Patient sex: F
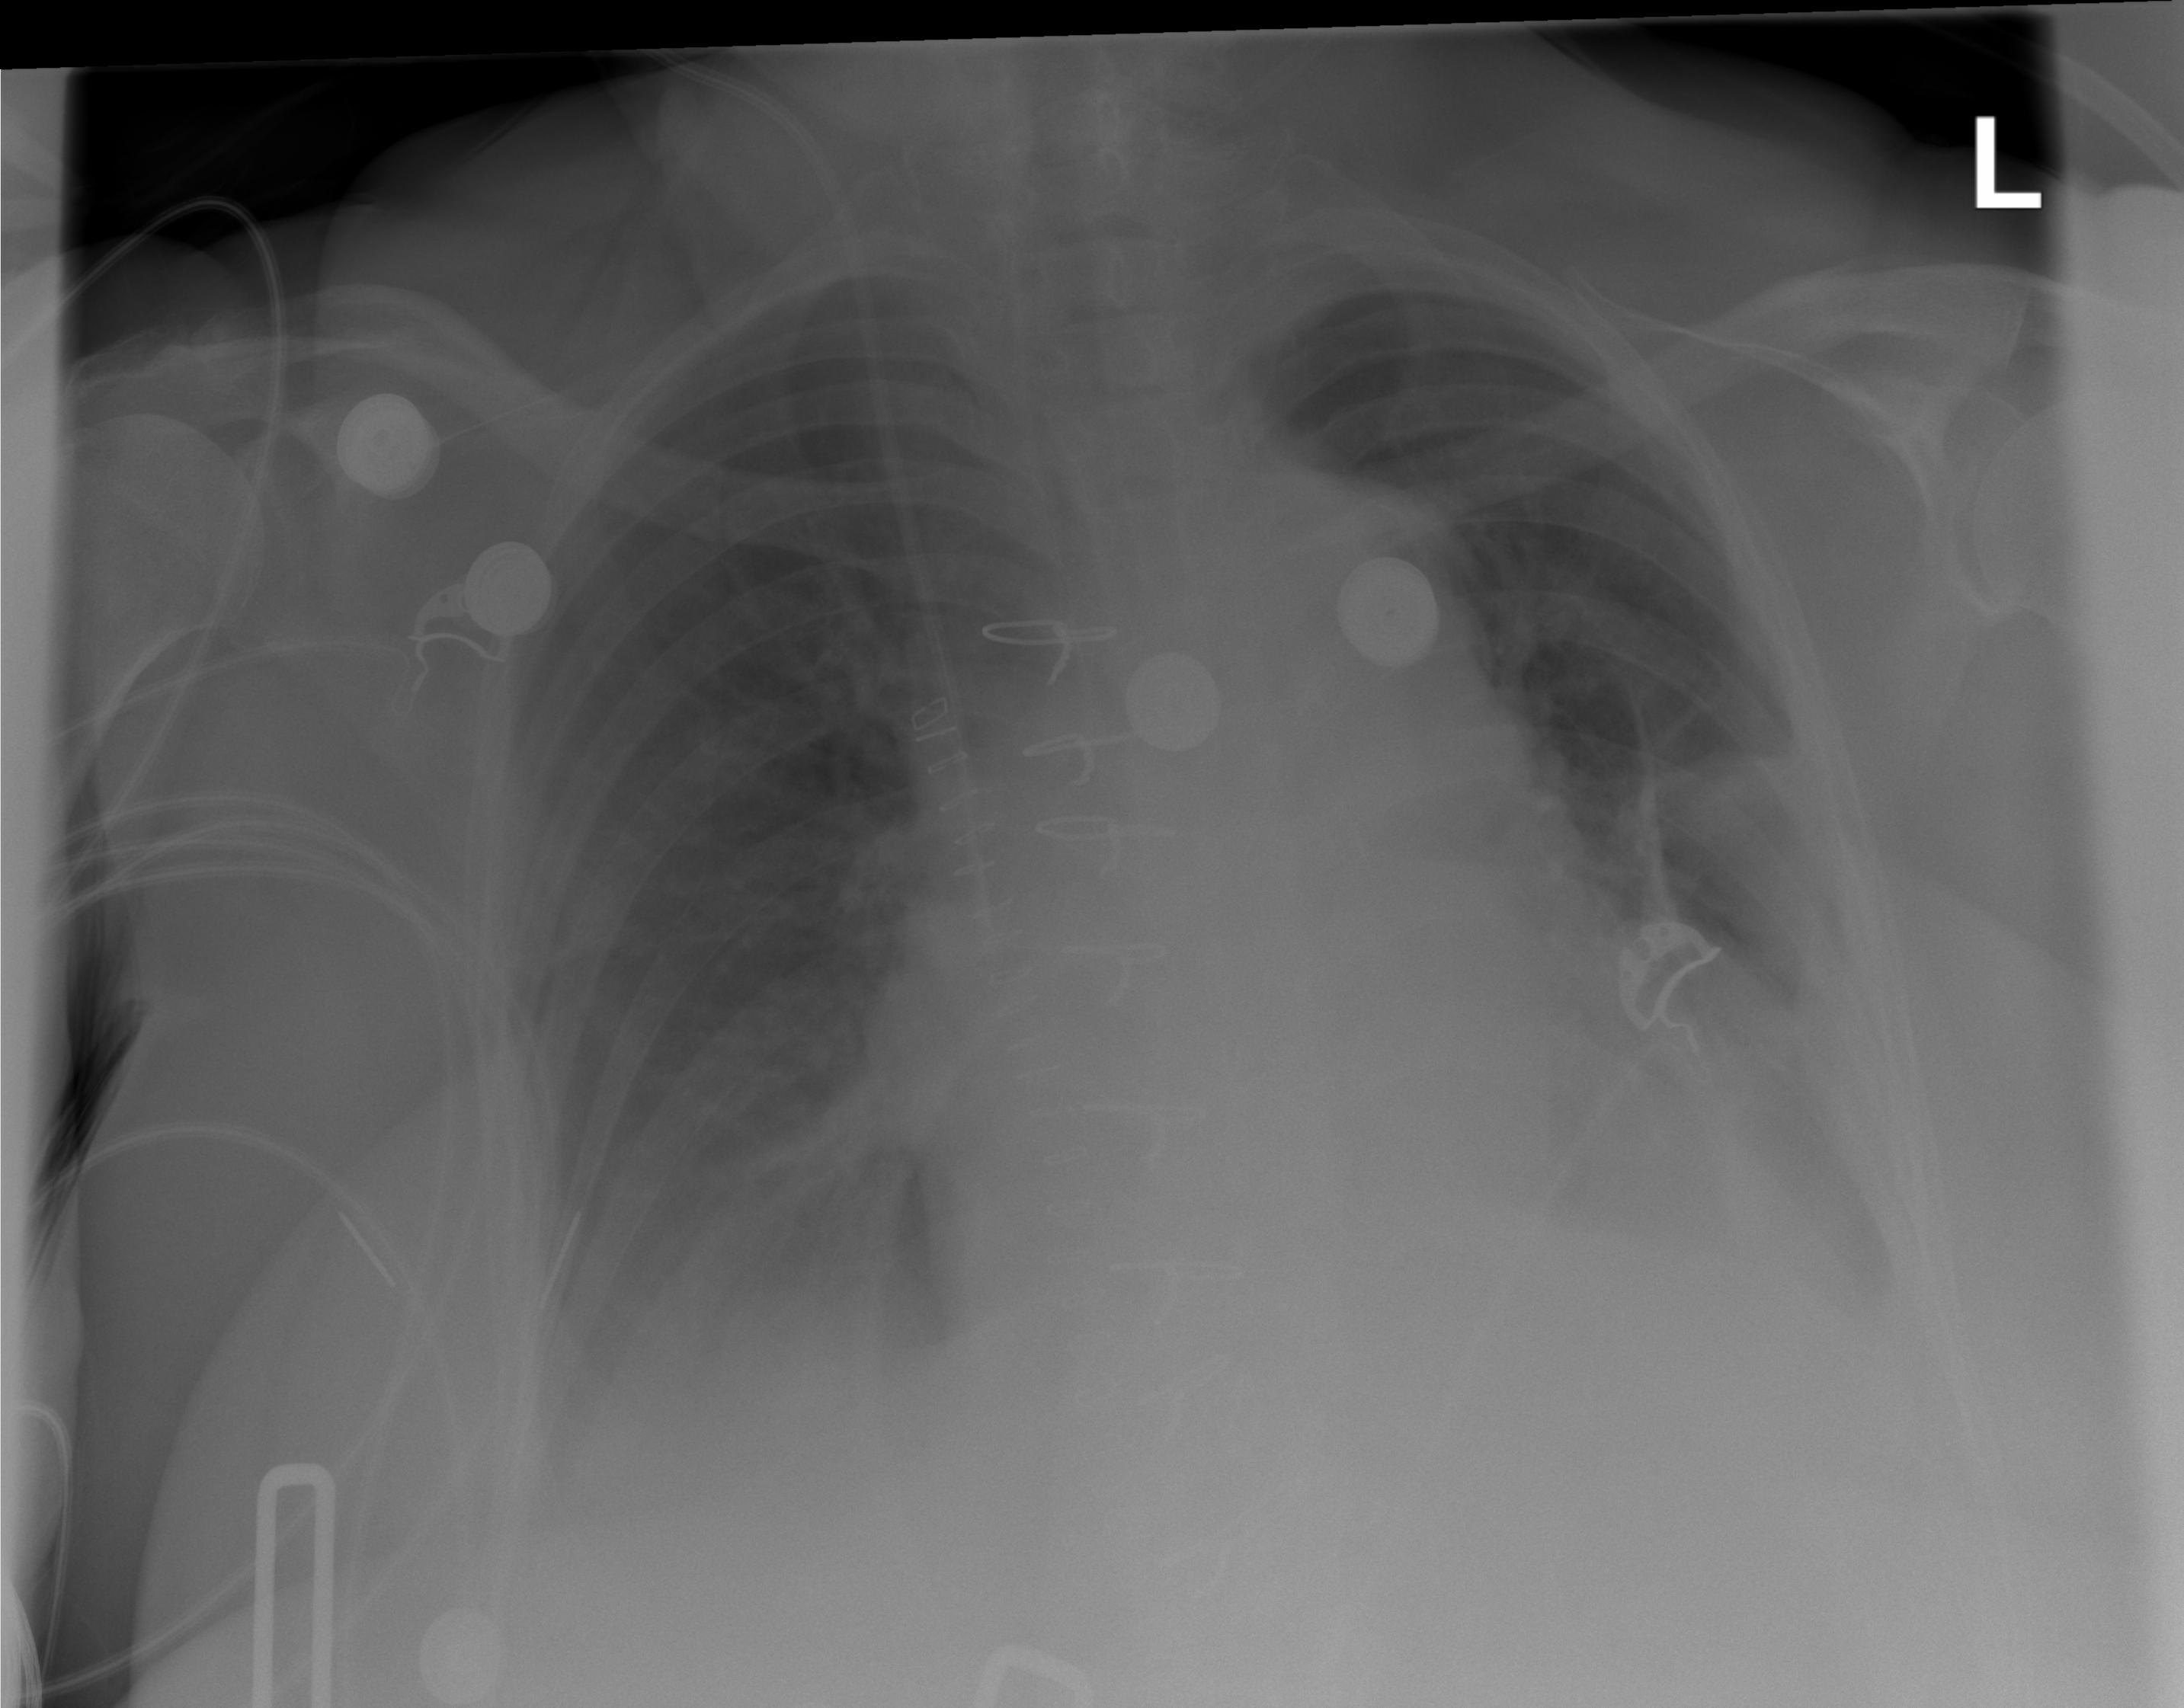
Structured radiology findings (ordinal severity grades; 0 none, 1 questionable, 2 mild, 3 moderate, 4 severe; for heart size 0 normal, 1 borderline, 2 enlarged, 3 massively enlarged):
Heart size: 2
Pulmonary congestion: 3
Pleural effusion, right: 2
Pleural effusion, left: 2
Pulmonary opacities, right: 1
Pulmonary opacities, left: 1
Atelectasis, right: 2
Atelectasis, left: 2